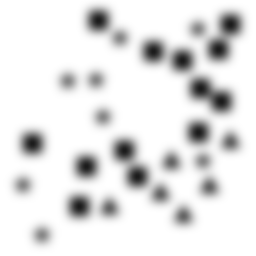
Squares: 13
Triangles: 6
Stars: 8
Total shapes: 27